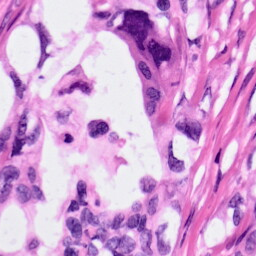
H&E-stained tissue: Pancreatic